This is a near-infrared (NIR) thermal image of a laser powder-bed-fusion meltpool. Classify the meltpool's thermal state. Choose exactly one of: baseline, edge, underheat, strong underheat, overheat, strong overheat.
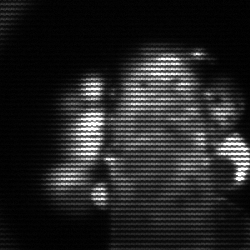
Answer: strong underheat